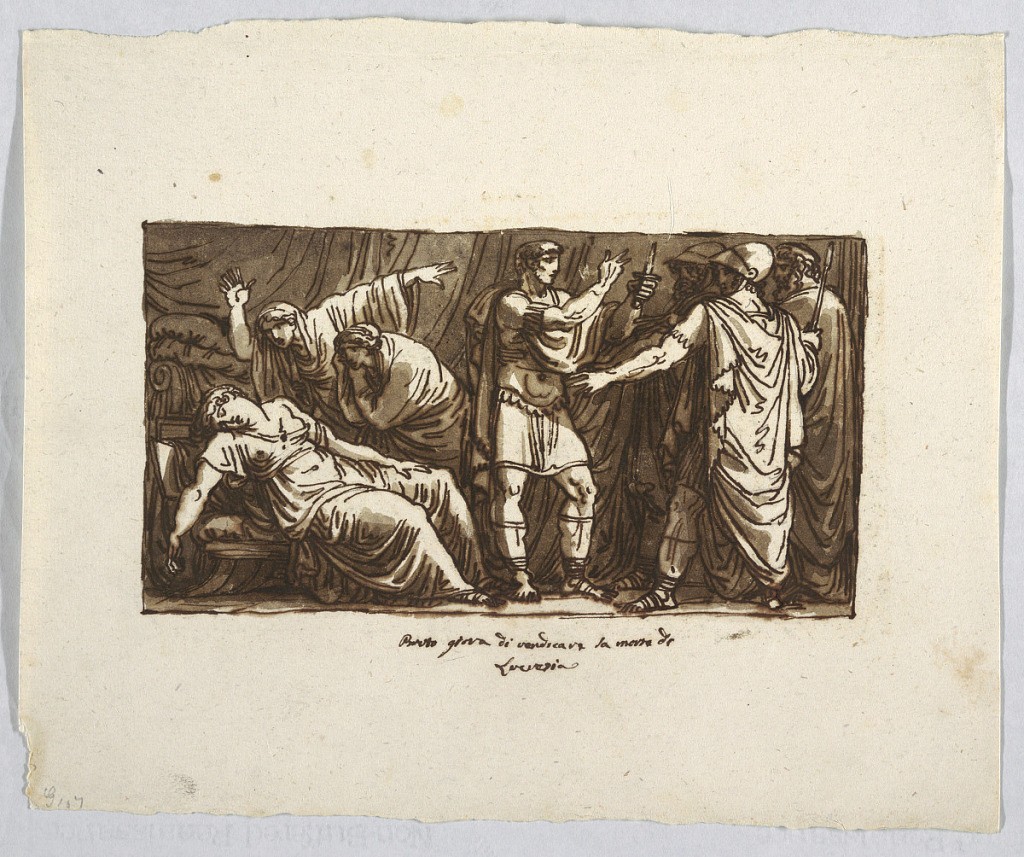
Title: Drawing
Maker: Felice Giani, Italian, 1758–1823
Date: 1795-1800
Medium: Pen and brown ink, brush and brown wash over traces of graphite on cream laid paper
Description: Brutus standing in the centre addresses himself to three men at right. He holds the knife with which Lucretia killed herself, in his left hand. At left lies Lucretia mourned by two women.